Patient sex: F
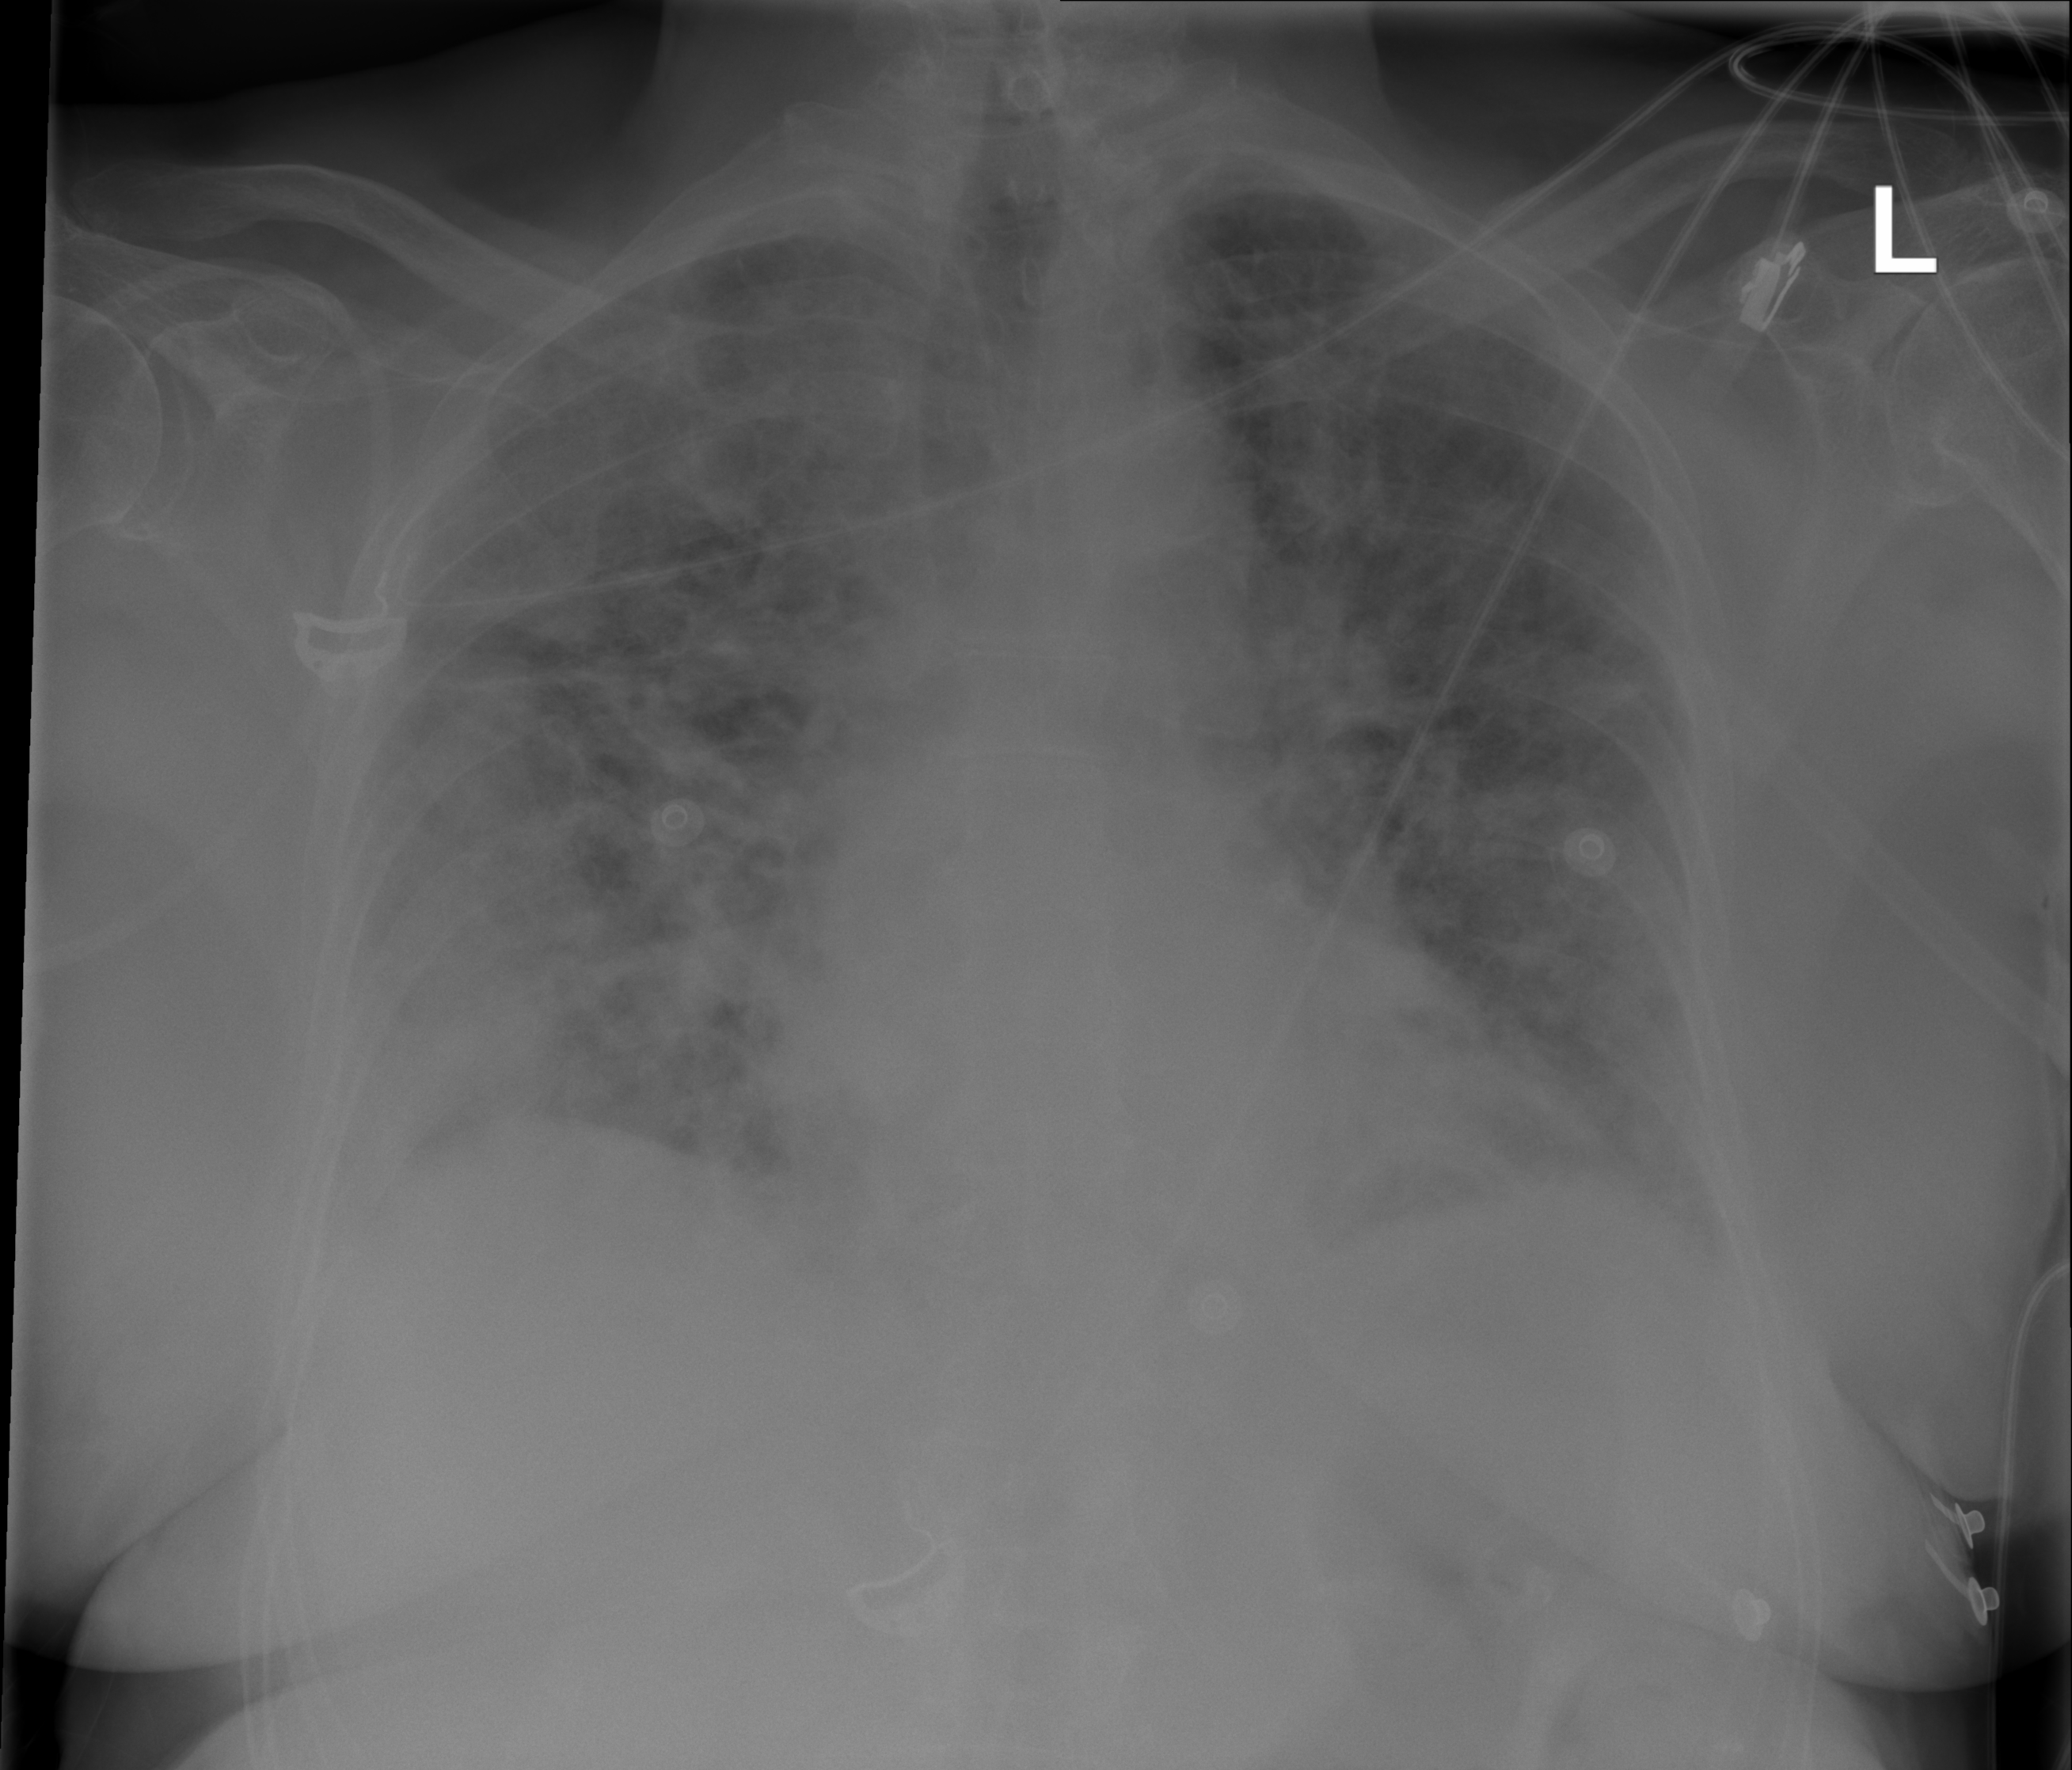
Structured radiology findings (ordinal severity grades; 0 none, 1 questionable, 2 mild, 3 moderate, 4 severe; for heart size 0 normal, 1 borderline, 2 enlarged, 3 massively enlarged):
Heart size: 1
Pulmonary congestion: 4
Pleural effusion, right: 1
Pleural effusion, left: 1
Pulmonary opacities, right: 3
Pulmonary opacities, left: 3
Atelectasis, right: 2
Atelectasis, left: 2